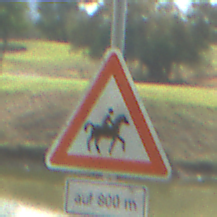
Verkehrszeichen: ReiterLinks
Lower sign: LaengeEinerStrecke5
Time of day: MorningAfternoon
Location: Outdoor (Nature)
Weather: PartlyCloudy
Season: NotSpecified
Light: Natural